Here is the raw acceleration-versus-time signal recorded on a bearing housing. What is the most likely bearing condition (normal, inner_race, outer_race, ball)?
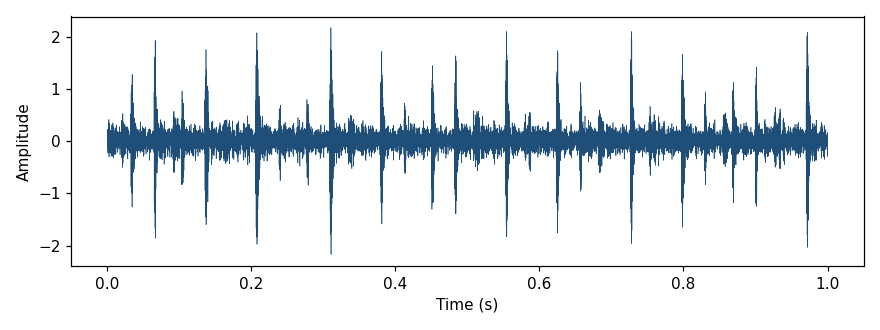
Answer: inner_race